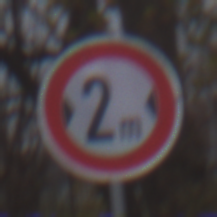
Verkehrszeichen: TatsaechlicheBreite2
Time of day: MorningAfternoon
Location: Outdoor (Nature)
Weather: Overcast
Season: NotSpecified
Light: Natural